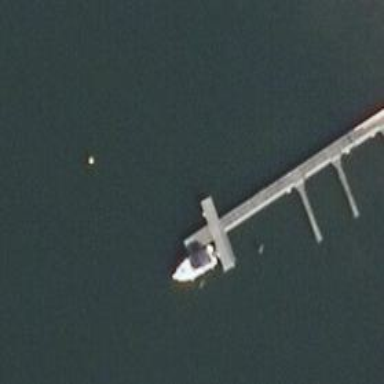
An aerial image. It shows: Man-made pier.